Field crop: tomato
Growth stage: 2
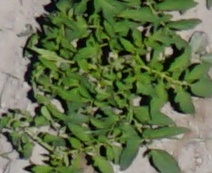
Species: tomato